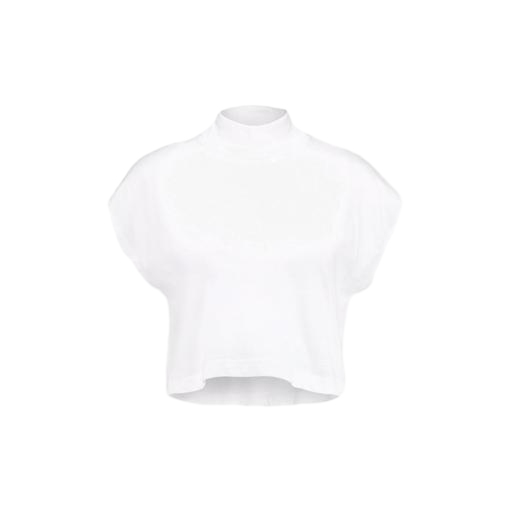
white isabel muscle t-shirt, white high-neck top, white whitney muscle t-shirt, white background